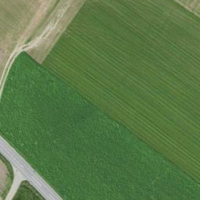
EUNIS habitat code: 52
Species observed at this site:
Lapsana communis